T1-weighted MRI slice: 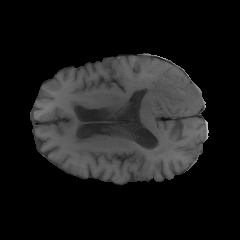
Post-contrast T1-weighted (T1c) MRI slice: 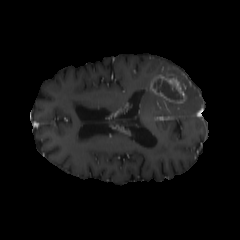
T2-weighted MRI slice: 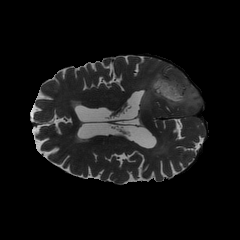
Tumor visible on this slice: yes